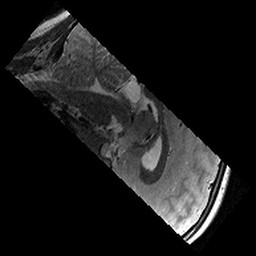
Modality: T2w
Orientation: sagittal
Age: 9
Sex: female
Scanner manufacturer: siemens
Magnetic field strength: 3 T
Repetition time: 9.23 s
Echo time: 0.067 s